Question: Here I have a big problem, I would like to do a registration in back with Node.js sequelize and mySql.
I looked here and there but I did not find the answer to my problem so I came to ask you for help.
With mongoDb, it was easier but I admit that I am going in circles.
Here is my code:
'''
// Importation :
// Bcrypt:
const bcrypt = require("bcrypt");
// Jsonwebtoken d'authentification:
const jwt = require("jsonwebtoken");
// Import du models user:
const models = require("../models/user")
//////////////////////////////////////////////////////////////////////////////////////////////
// Fonction/
// Incription:
exports.signup = (req, res) => {
const username = req.body.username;
const email = req.body.email;
const password = req.body.password;
const bio = req.body.bio;
const admin = req.body.admin;
console.log(req.body)
try {
models.User.findOne({
attributes: ['email'],
where: {
email: email
}
})
.then((userFound => {
if (!userFound) {
bcrypt.hash(password, 10, function (err, bcryptPassword) {
const newUser = models.User.create({
username : username,
email : email,
password : bcryptPassword,
bio : bio,
admin : false
})
.then(newUser => {
res.status(201).json({
'userId': newUser.id
})
})
.catch(err => {
res.status(500).json({
'error': 'Impossible d'ajouter un utilisateur'
})
})
})
} else {
return res.status(409).json({
error: 'Ce compte existe deja '
})
}
})
.catch((err) =>
res.status(500).json({
'err': err + 'Impossible de verifier l'utilisateur',
})
)
)
}catch (error) {
res.status(400).json({
error: error.message
});
}
}
'''

And the model User:
'''
'use strict'
const { db } = require('../config/connexion')
const { Sequelize, DataTypes } = require('sequelize')
const user = db.define('User', {
// Model attributes are defined here
username: DataTypes.STRING,
email: DataTypes.STRING,
password: DataTypes.STRING,
bio: DataTypes.TEXT,
admin: DataTypes.BOOLEAN,
})
module.exports = user
'''
and connexion.js:
'''
// Connexion de sequelize a mysql:
const {
Sequelize
} = require('sequelize')
const db = new Sequelize(
process.env.NAMEDB,
process.env.USERDB,
process.env.PASSWORDDB, {
host: process.env.HOSTDB,
dialect: process.env.DIALECTDB,
pool: {
min: 0, // nombre minimum de connexion dans le pool
max: 5, // nombre maximum de connexion dans le pool
acquire: 30000, // duree maximale, en millisecondes, pendant laquelle ce pool essaiera d'obtenir la connexion avant de lancer une erreur
idle: 10000, // temps maximum, en millisecondes, pendant lequel une connexion peut etre inactive avant d'etre liberee
},
}
)
//////////////////////////////////////////////////////////////////////////////////////////////
// Etablit la connexion a mysql:
const dbConnect = async (db) => {
await db
.authenticate()
.then(() => {
db.sync()
console.log('Connecte a la base de donnees MySQL!')
})
.catch((err) => {
console.error('error: ' + err.message)
setTimeout(() => {
dbConnection(db)
}, 5000)
})
}
//////////////////////////////////////////////////////////////////////////////////////////////
// Exportation:
module.exports = {
db,
dbConnect,
}
'''
Certainly there is still a lot to do, but being a beginner I improve as I go.
Do not be angry with me if my English is not at the top, I admit that it is not my strong point.
Thanking you in advance for all the help provided.
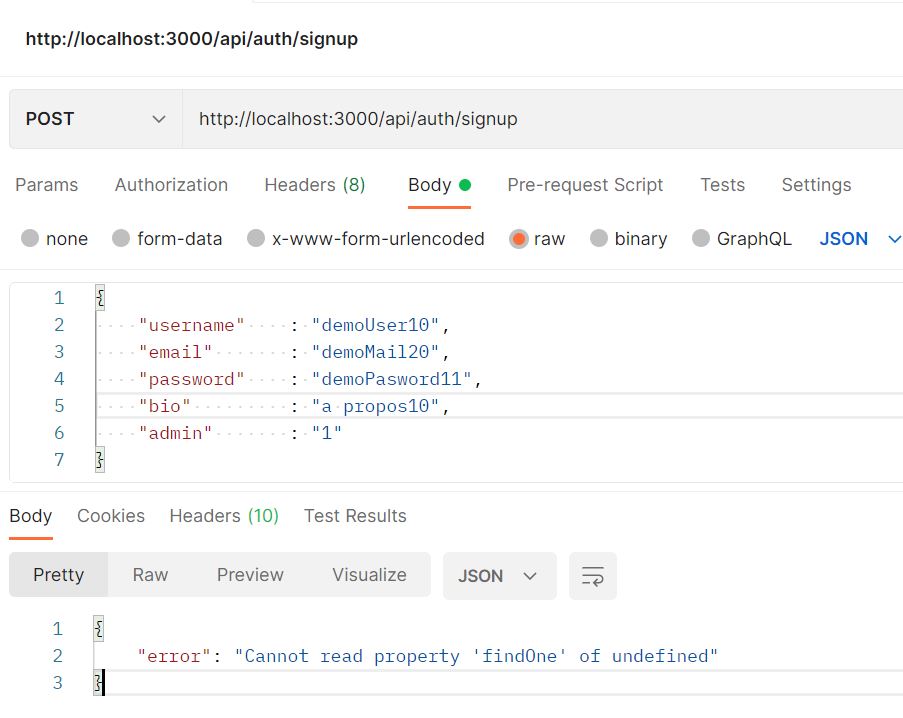
Answer: You are setting the 'user' variable to be the export of the file
'''
module.exports = user
'''
You then import the 'user' variable as 'models'.
'''
const models = require("../models/user")
'''
'user'
'''
models.findOne({ // Changed from models.User to models
attributes: ["email"],
where: {
email: email,
},
});
'''
This should stop your current error, but you will keep on getting errors until you change all instances of 'models.User' to 'models'.
'''
// Importation :
// Bcrypt:
const bcrypt = require("bcrypt");
// Jsonwebtoken d'authentification:
const jwt = require("jsonwebtoken");
// Import du models user:
const models = require("../models/user");
//////////////////////////////////////////////////////////////////////////////////////////////
// Fonction/
// Incription:
exports.signup = (req, res) => {
const username = req.body.username;
const email = req.body.email;
const password = req.body.password;
const bio = req.body.bio;
const admin = req.body.admin;
console.log(req.body);
try {
models
.findOne({
attributes: ["email"],
where: {
email: email,
},
})
.then(
((userFound) => {
if (!userFound) {
bcrypt.hash(password, 10, function (err, bcryptPassword) {
const newUser = models
.create({
username: username,
email: email,
password: bcryptPassword,
bio: bio,
admin: false,
})
.then((newUser) => {
res.status(201).json({
userId: newUser.id,
});
})
.catch((err) => {
res.status(500).json({
error: "Impossible d'ajouter un utilisateur",
});
});
});
} else {
return res.status(409).json({
error: "Ce compte existe deja ",
});
}
}).catch((err) =>
res.status(500).json({
err: err + "Impossible de verifier l'utilisateur",
})
)
);
} catch (error) {
res.status(400).json({
error: error.message,
});
}
};
'''